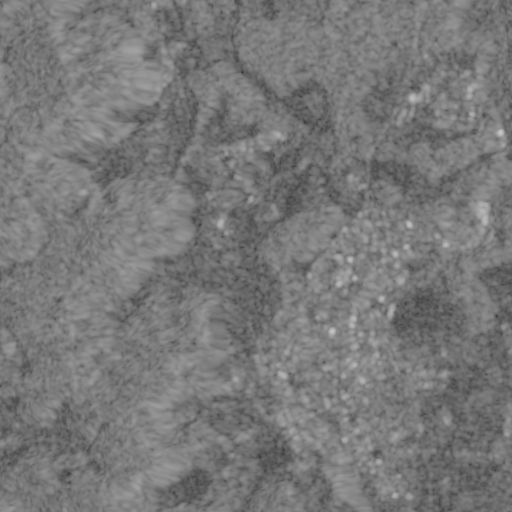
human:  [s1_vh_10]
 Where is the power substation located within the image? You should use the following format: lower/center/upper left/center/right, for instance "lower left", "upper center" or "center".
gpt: The power substation is located in the upper right of the image.
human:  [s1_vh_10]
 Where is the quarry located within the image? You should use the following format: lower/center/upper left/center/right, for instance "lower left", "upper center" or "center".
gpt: The quarry is located in the upper center of the image.
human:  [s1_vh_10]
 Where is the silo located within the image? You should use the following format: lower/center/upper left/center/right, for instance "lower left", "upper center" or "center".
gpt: The silo is located in the upper center of the image.
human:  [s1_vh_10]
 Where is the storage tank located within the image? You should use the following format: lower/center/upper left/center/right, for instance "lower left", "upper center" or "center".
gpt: The storage tank is located in the lower right of the image.
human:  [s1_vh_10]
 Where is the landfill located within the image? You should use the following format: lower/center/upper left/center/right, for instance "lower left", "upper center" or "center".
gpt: There is no landfill in the image.

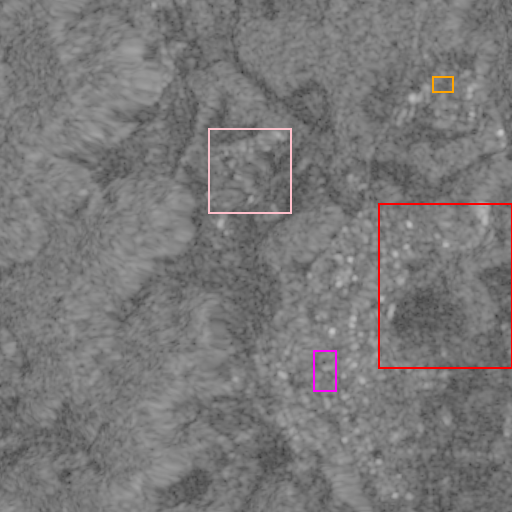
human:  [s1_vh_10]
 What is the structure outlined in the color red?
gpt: The structure outlined in red is a crop field.
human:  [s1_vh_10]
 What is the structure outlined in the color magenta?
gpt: The structure outlined in magenta is a park.
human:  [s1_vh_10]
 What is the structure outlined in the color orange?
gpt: The structure outlined in orange is a parking lot.
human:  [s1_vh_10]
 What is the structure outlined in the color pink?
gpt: The structure outlined in pink is a quarry.
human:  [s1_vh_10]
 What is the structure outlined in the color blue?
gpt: There is no blue outline.